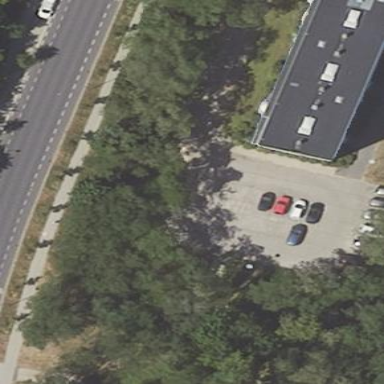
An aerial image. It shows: Parking aisle designated as service road.